Current action and preconditions to check: trajectory_clear

Your task: For each precondition in the list above, predict whether it will hold at this action.

Consider the current scene as observed from the mobile robot's camera, and analyze the predicted future states of all dynamic agents (e.g., people, animals, vehicles, or any moving entities) within the NEXT SECOND.

IMPORTANT: Only answer "very likely" if you are absolutely certain—based on strong, clear evidence—that a dynamic agent will violate the precondition in the predicted future state. Do NOT answer "very likely" for unlikely, ambiguous, or low-probability risks.

Ask yourself for each precondition: Is there a high probability, with clear and convincing evidence, that the predicted future states of any dynamic agent will interfere with the predicted future state of the currently executing action within the NEXT SECOND, causing that precondition to fail?

Assess the risk level based on these predictions. Use "likely" or "very likely" if motions create a clear risk of interference.

Use "neutral" or "improbable" if agents are nearby but their predicted paths are clearly diverging or non-conflicting.

Failure Risk Categories: "very improbable", "improbable", "neutral", "likely", "very likely"

Answer Format: Output ONLY the probability_of_failure value from these categories: "very improbable", "improbable", "neutral", "likely", "very likely"

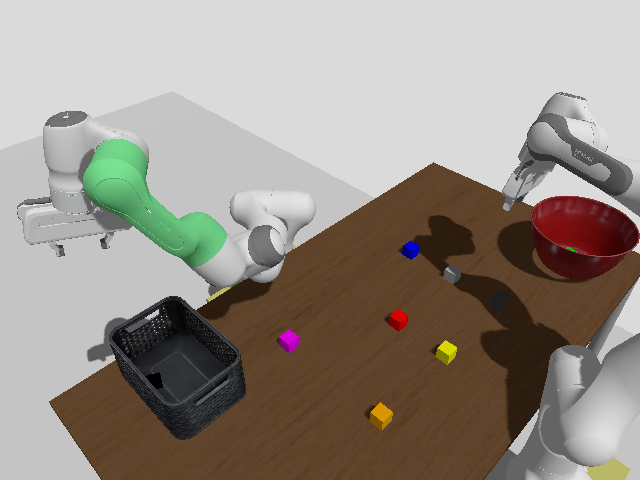

Answer: very improbable